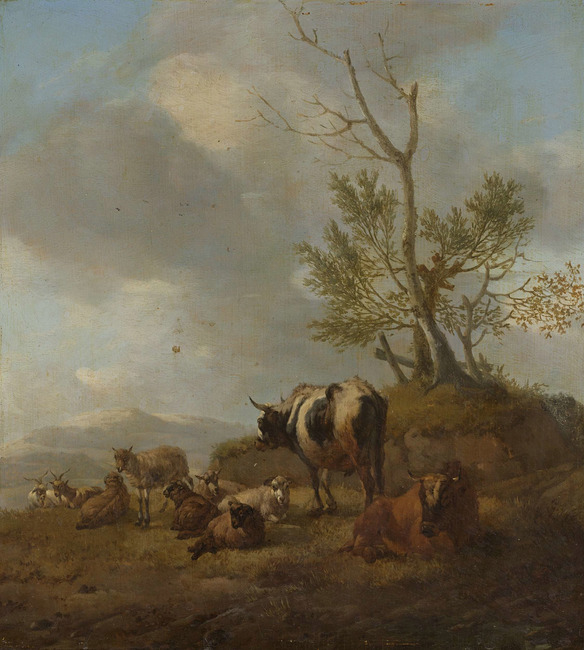
Title: Landscape with cattle
Artist: Willem Romeyn
Earliest date: 1639
Latest date: 1694
Genre: painting
Iconography: cattle
Keywords: landscape (genre), livestock, tree, cow, sheep